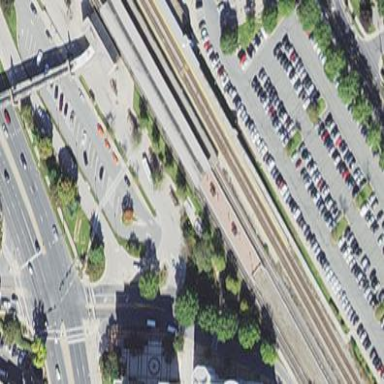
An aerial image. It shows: Shelter for public transportation.